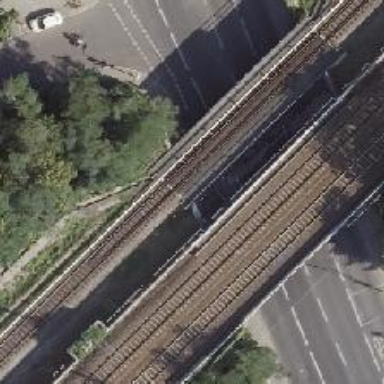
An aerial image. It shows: Bridge for electrified light rail.